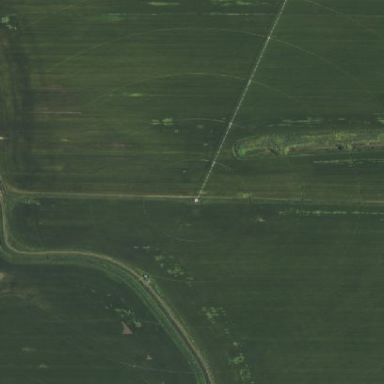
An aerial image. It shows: Farmland with pivot irrigation system.